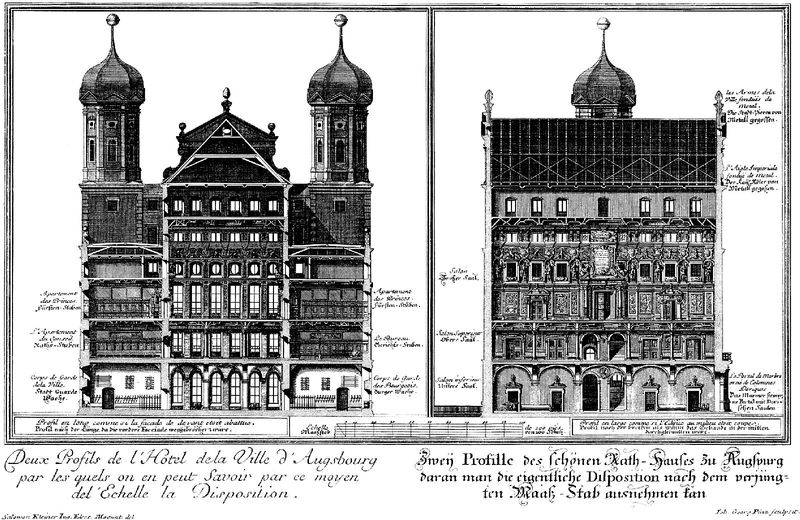
Titel: Rathaus in Augsburg
Künstler: Elias Holl
Standort: Augsburg, Maximilianstraße (EU - D - B)
Schlagwörter: fenster, zeichnung, zimmer, dach, gebäude, haus, architektur, barock, rahmen, kirche, renaissance, turm, balkon, schrift, ansicht, fassade, türen, studie, giebel, grafik, französisch, inschrift, deutsch, türme, zwiebelturm, dom, illustration, rathaus, archivolten, plan, kupferstich, stockwerke, querschnitt, bezeichnung, grundriss, aufriss, bauzeichnung, ansichten, augsburg, holl, 7, fenstet, goldenersaal